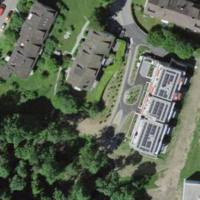
EUNIS habitat code: 55
Species observed at this site:
Corvus corone
Lonicera acuminata
Cyanistes caeruleus
Chloris chloris
Troglodytes troglodytes
Dendrocopos major
Fringilla coelebs
Passer domesticus
Buteo buteo
Sylvia atricapilla
Turdus merula
Columba palumbus
Phylloscopus collybita
Parus major
Milvus migrans
Phoenicurus ochruros